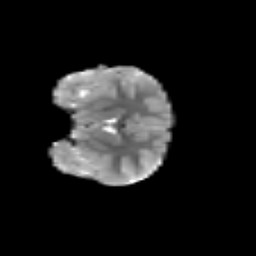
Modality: T2w
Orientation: coronal
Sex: female
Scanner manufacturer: siemens
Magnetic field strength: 3 T
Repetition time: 5 s
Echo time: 0.071 s